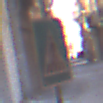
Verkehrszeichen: FussgaengerueberwegRechts
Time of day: MorningAfternoon
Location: Outdoor (Urban)
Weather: Clear
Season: NotSpecified
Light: Natural